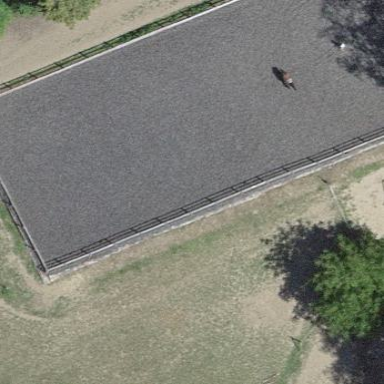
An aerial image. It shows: Wooden pitch for equestrian sports.